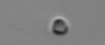
Label: nanoplankton_mix